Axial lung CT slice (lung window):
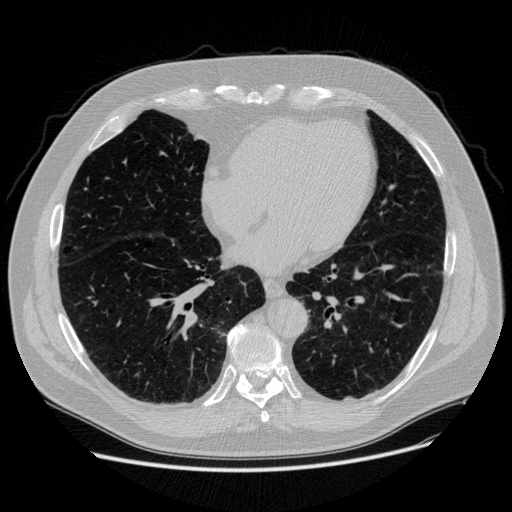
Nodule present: no